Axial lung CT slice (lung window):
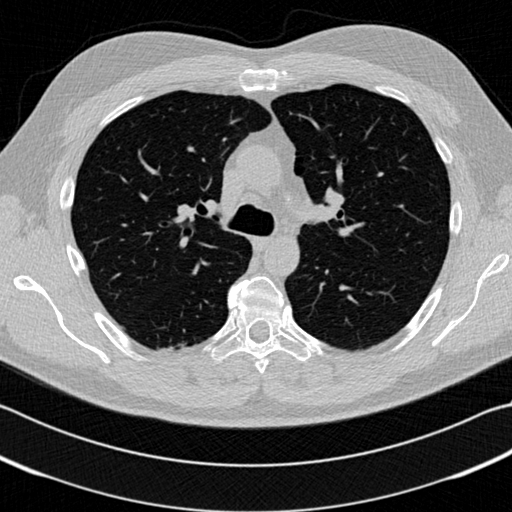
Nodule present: no